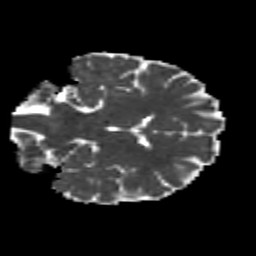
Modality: MD
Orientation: coronal
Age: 30
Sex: female
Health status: healthy
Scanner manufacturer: siemens
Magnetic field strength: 3 T
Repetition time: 8.6 s
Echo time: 0.095 s